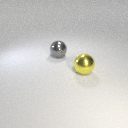
large gray metal sphere behind large yellow metal sphere